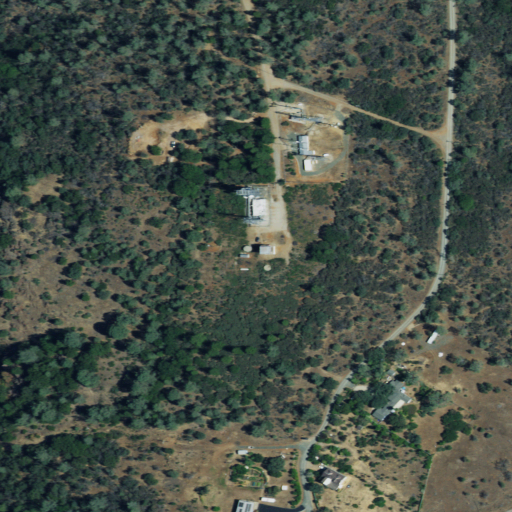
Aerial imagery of mountain in California named Wolf Mountain containing evergreen forest, shrub, open development, mixed forest, low intensity development, and deciduous forest